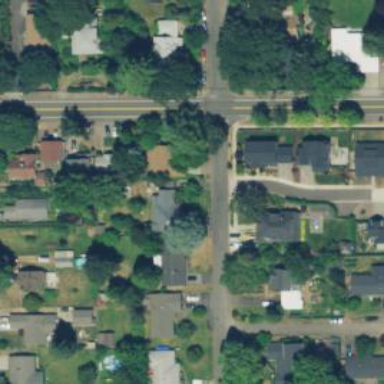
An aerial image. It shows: Residential road with sidewalk on the left.